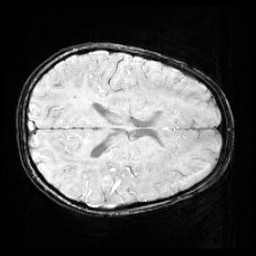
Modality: SWI
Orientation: axial
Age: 11
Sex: female
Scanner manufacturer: siemens
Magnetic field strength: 3 T
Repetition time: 0.027 s
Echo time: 0.02 s